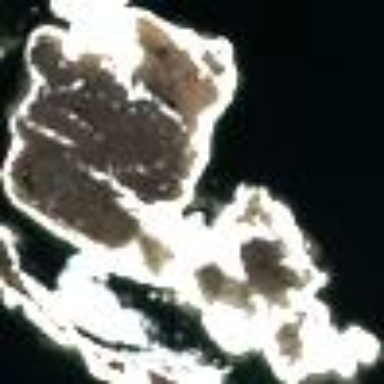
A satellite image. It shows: Island with natural coastline.